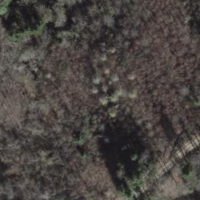
EUNIS habitat code: 44
Species observed at this site:
Aruncus dioicus
Corylus avellana